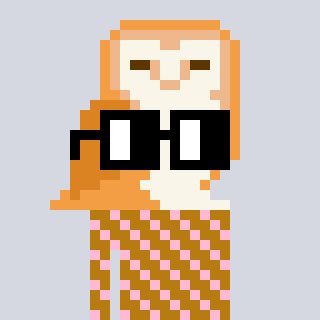
a pixel art character with square black glasses, a owl-shaped head and a gold-colored body on a cool background